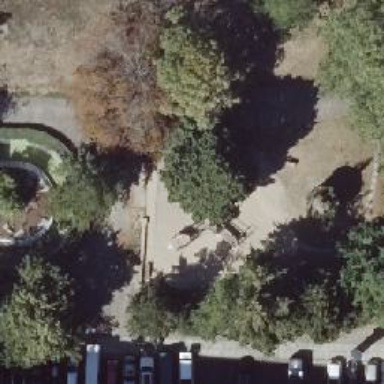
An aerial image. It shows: Playground with basket swing.